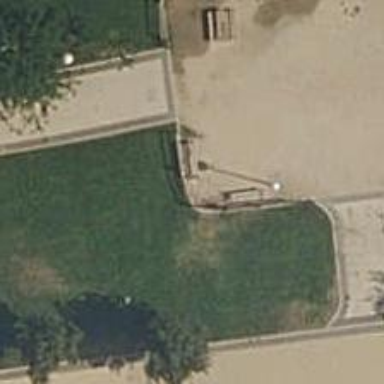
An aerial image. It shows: Brown bench in the vicinity.